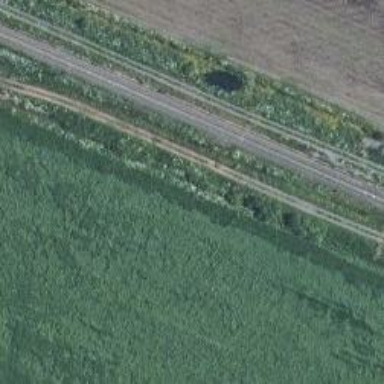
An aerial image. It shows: Railway signal supported by catenary mast.